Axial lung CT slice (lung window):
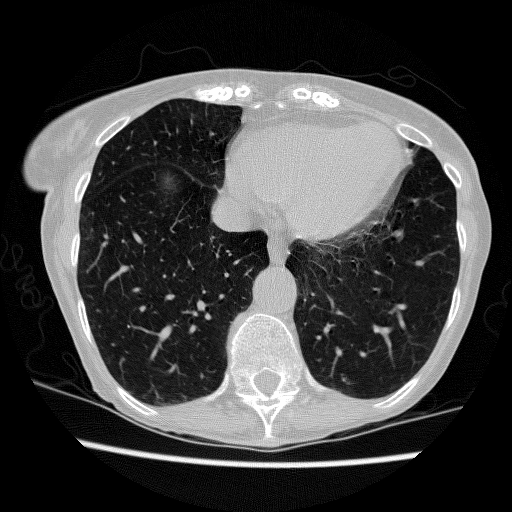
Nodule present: no